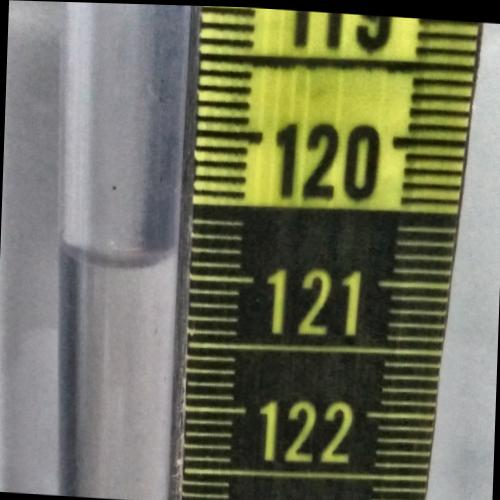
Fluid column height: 120.9 cm